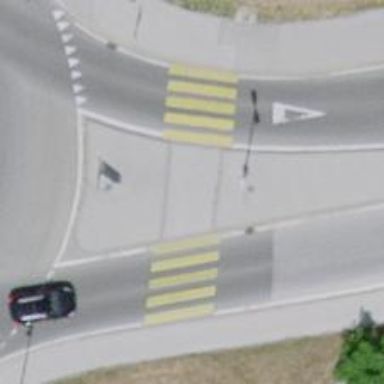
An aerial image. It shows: Marked footway crossing with center island.